Field crop: tomato
Growth stage: 1
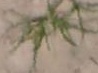
Species: cyperus